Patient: sex M, age 57
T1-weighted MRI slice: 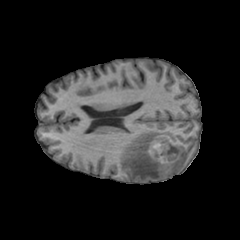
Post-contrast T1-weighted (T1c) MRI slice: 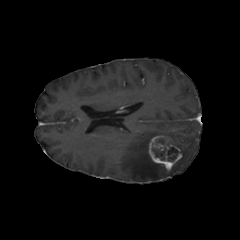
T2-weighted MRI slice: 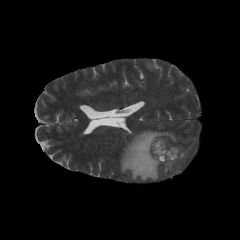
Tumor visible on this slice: yes
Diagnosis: Glioblastoma, IDH-wildtype
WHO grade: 4